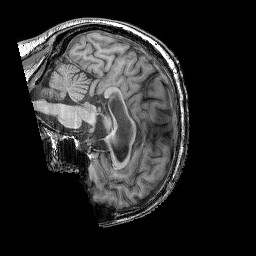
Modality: T1w
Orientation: sagittal
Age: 40
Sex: male
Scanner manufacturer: siemens
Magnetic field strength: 3 T
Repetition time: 2.25 s
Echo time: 0.00411 s